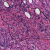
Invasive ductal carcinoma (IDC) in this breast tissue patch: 1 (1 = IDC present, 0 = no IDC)